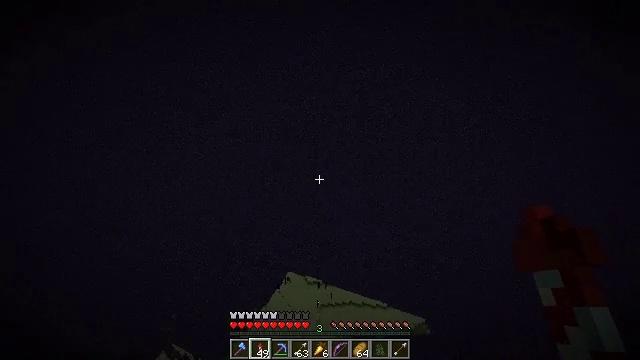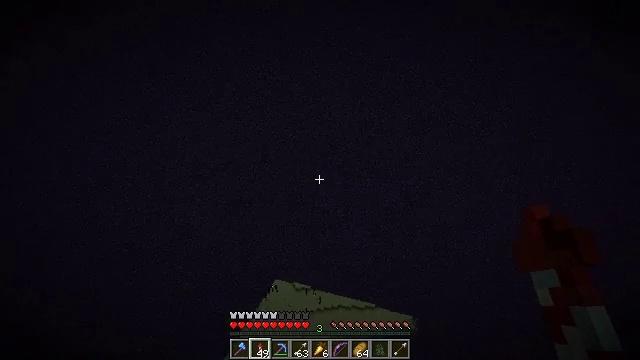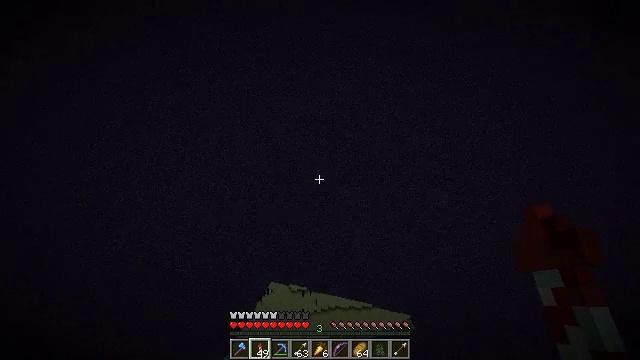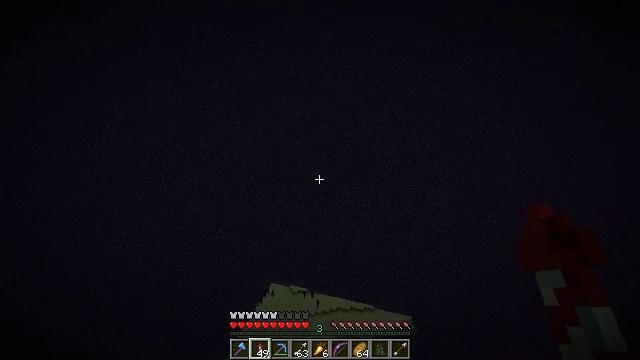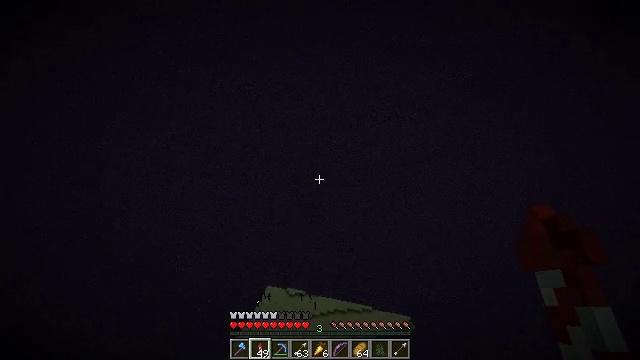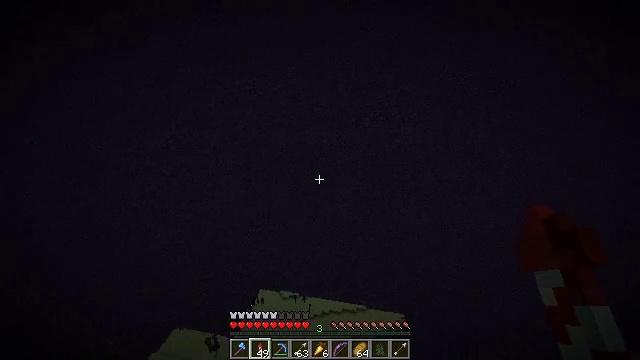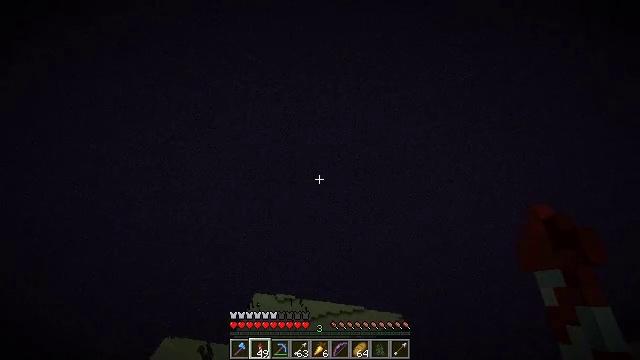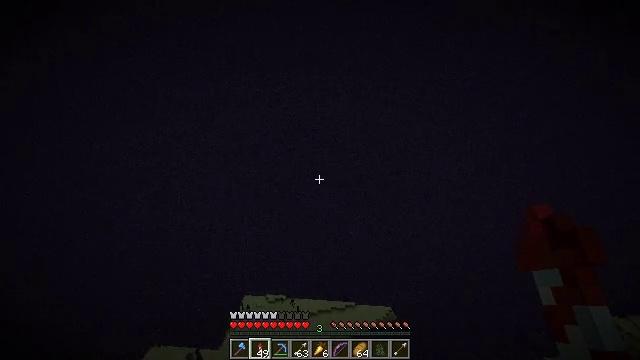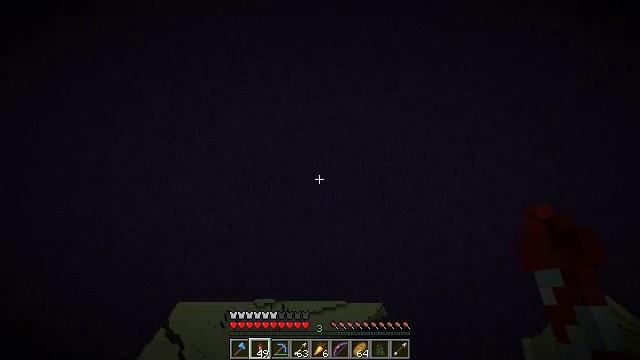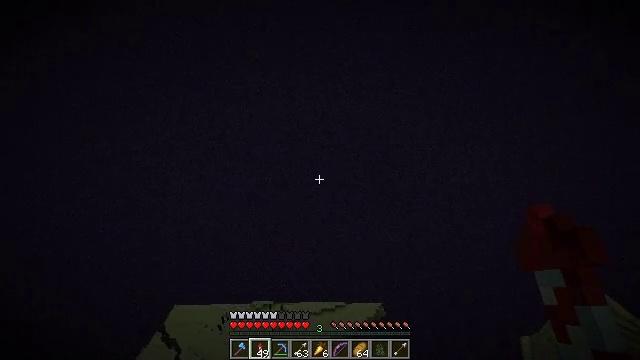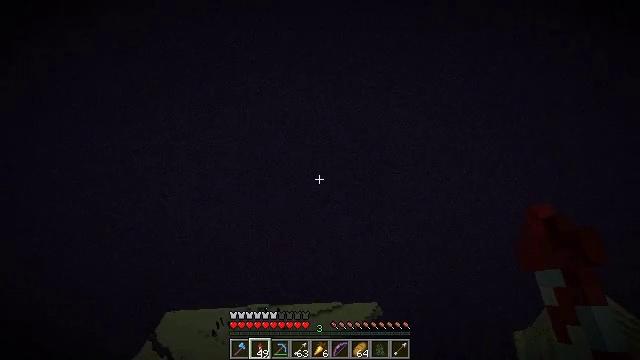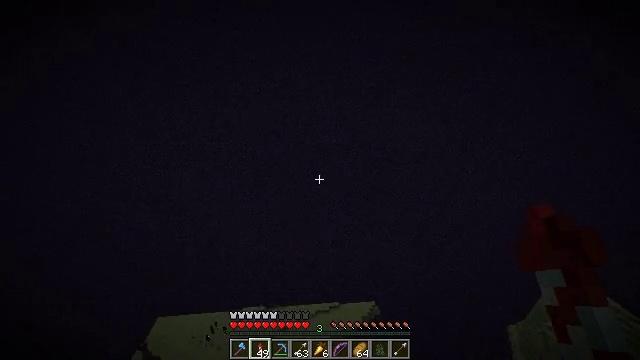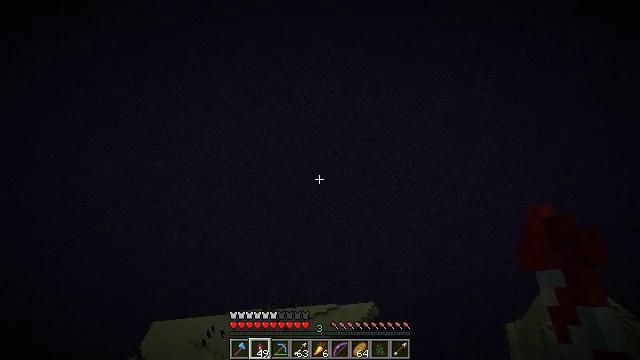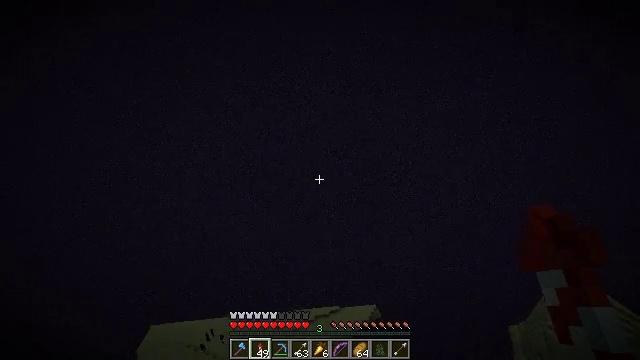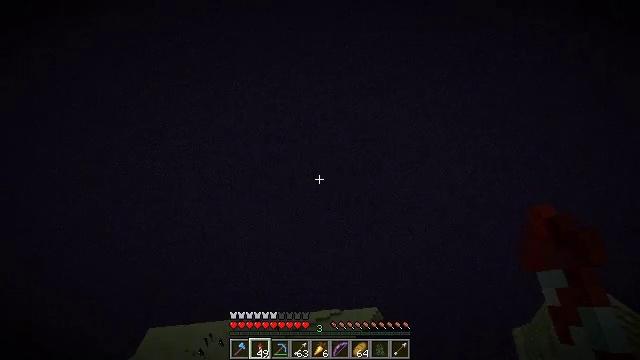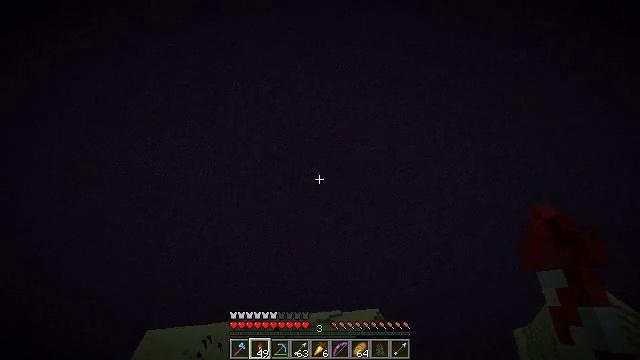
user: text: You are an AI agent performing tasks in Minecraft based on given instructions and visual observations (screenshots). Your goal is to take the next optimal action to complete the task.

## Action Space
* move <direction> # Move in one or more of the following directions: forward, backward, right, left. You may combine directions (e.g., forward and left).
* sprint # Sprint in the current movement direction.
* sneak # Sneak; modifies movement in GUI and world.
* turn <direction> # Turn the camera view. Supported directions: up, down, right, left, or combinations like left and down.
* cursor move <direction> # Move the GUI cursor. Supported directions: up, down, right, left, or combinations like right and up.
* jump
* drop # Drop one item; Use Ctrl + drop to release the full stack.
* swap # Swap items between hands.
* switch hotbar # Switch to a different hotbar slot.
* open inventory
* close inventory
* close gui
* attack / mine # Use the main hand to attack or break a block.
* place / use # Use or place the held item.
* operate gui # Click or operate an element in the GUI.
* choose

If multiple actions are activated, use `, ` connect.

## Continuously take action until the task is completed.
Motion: motion action
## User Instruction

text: Remove a firework rocket from the inventory.
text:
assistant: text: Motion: move forward, sprint, turn right and up, jump
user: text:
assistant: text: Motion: move forward, sprint, turn right, jump
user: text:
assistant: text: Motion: move forward, sprint, jump
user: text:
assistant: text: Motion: move forward, sprint, turn right, jump
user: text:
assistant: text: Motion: move forward, sprint, turn right, jump
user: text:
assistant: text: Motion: move forward, sprint, turn right, jump
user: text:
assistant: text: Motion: move forward, sprint, turn right, jump
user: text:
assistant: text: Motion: move forward, sprint, turn right, jump
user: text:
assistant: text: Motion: move forward, sprint, jump
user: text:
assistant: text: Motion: move forward, sprint, turn right, jump
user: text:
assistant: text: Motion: move forward, sprint, turn right, jump
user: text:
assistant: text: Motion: move forward, sprint, jump
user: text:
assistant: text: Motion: move forward, sprint, jump
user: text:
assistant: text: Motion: move forward, sprint, jump
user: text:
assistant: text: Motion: move forward, sprint, jump
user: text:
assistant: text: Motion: move forward, sprint, jump
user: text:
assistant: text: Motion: move forward, sprint, jump
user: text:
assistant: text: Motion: move forward, sprint, turn left and down, jump
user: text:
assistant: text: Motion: move forward, sprint, turn left, jump
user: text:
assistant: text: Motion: move forward, sprint, jump
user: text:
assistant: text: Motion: move forward, sprint, turn left, jump
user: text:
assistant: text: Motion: move forward, sprint, turn left, jump
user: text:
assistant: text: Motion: move forward, sprint, turn left and down, jump
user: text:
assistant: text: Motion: move forward, sprint, turn left, jump
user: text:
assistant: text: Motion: move forward, sprint, turn left and down, jump
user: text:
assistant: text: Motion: move forward, sprint, turn left and down, jump
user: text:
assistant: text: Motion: move forward, sprint, turn left and down, jump
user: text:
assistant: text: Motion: move forward, sprint, turn left and down, jump
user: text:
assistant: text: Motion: move forward, sprint, turn left, jump
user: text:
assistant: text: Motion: move forward, sprint, turn left, jump